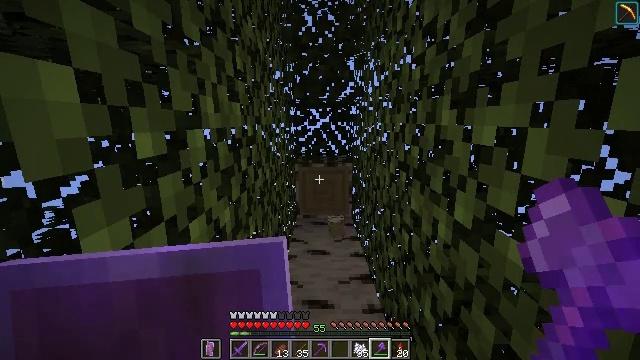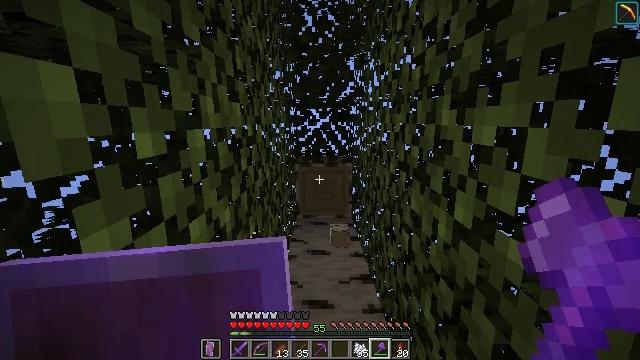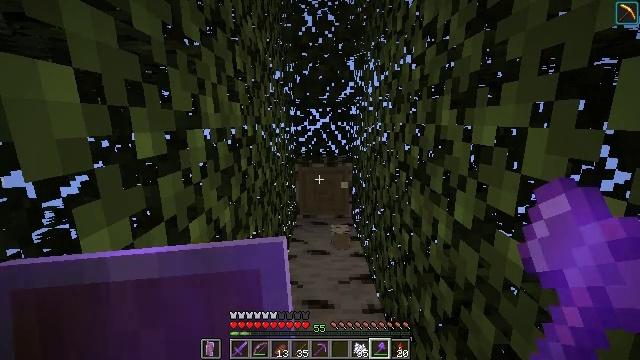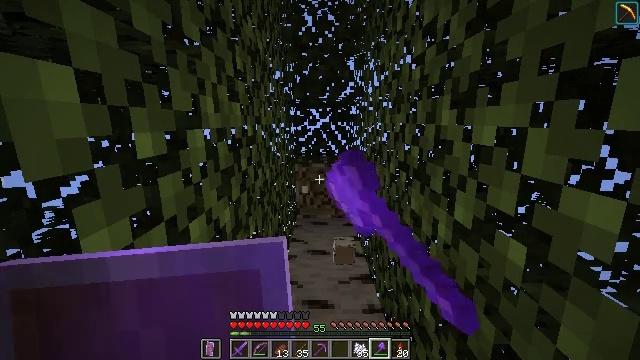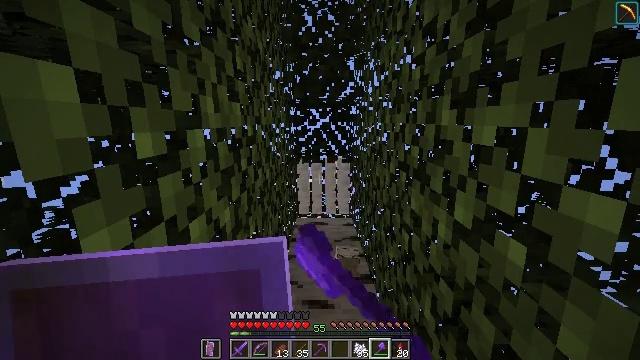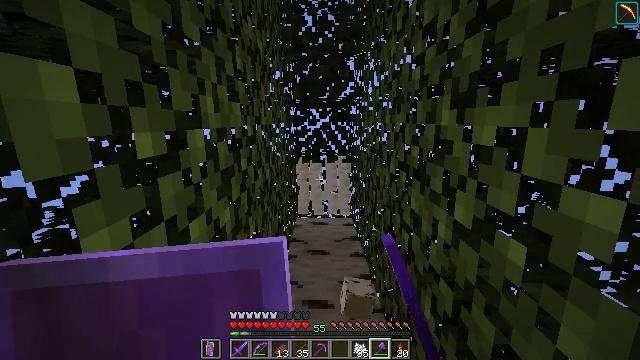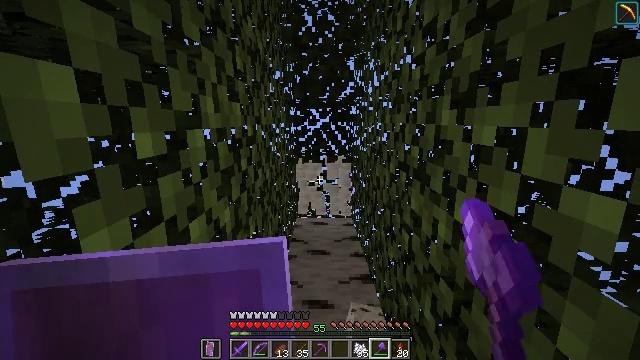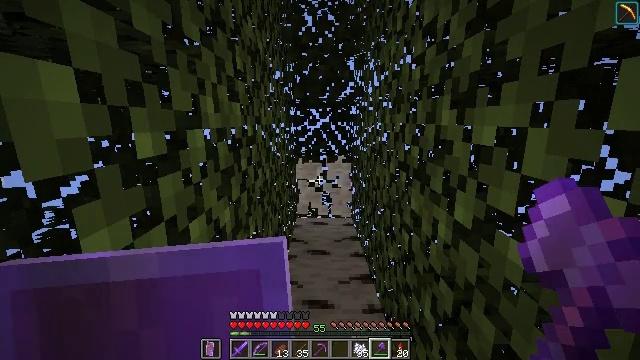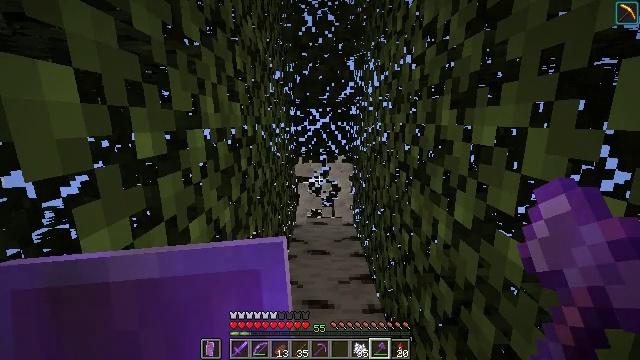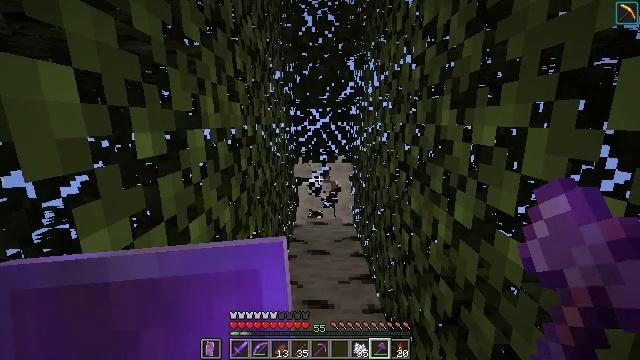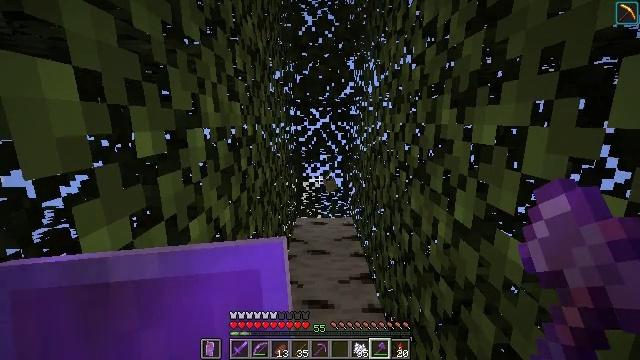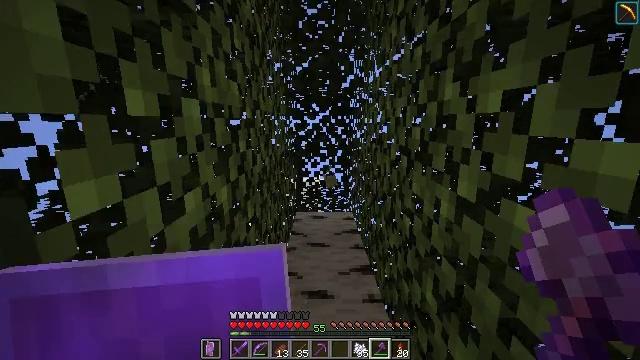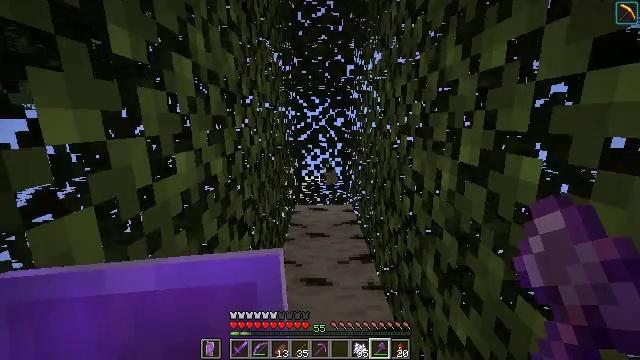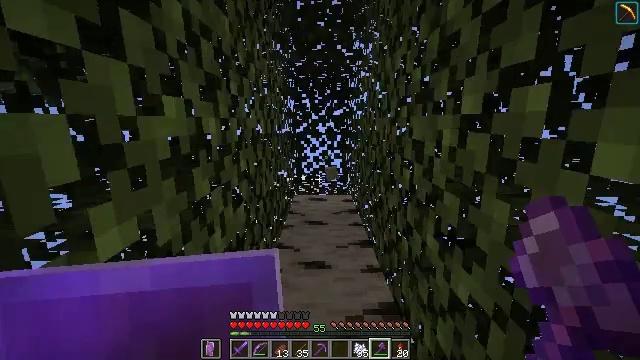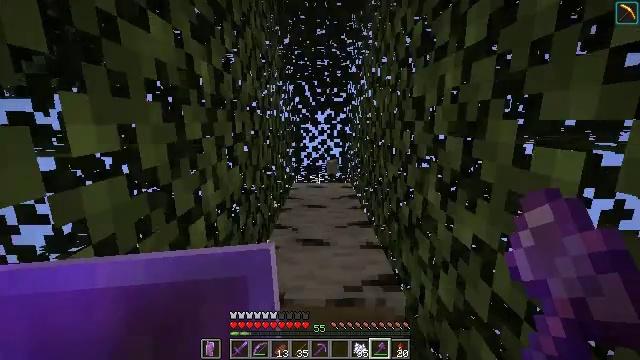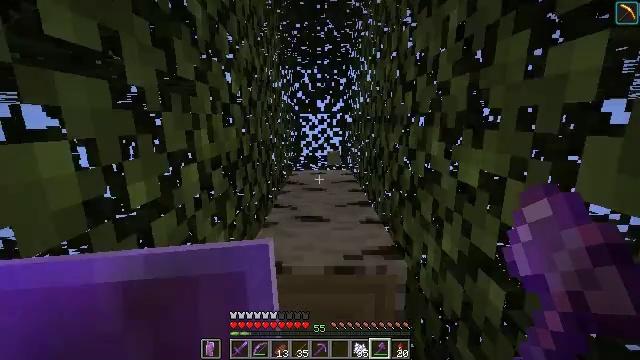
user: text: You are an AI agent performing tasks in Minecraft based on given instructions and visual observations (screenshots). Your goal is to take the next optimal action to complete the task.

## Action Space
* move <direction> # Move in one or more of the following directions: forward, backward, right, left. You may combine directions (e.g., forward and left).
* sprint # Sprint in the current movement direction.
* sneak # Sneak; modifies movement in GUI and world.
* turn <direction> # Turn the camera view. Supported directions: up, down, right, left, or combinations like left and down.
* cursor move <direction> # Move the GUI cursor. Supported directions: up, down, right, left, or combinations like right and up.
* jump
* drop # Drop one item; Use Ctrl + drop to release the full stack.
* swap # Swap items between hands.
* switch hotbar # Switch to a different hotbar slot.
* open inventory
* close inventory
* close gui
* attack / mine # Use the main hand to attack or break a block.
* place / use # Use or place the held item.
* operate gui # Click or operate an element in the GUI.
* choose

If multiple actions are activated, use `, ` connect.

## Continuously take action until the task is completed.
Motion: motion action
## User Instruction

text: Mine the birch log from the tree.
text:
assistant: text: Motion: no_op
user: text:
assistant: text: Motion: attack / mine
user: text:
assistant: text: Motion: attack / mine
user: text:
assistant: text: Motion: attack / mine
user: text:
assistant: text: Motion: attack / mine
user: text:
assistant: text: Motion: attack / mine
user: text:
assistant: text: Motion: attack / mine
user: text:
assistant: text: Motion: no_op
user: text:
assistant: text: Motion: no_op
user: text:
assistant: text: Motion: move forward
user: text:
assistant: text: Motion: move forward
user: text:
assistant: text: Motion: move forward
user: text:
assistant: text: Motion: move forward
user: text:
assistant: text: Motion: move forward
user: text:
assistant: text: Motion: move forward
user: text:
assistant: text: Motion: move forward
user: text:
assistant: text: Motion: move forward
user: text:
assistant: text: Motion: turn left and down
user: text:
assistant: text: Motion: turn down
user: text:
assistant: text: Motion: no_op
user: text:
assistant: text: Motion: no_op
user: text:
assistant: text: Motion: no_op
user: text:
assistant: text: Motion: no_op
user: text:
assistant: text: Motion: attack / mine
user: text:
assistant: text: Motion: turn up, attack / mine
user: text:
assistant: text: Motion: turn up, attack / mine
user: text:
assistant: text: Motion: turn up, attack / mine
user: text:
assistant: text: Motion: attack / mine
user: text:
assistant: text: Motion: attack / mine
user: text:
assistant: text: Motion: attack / mine